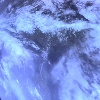
Label: cloud